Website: walmart
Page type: billing-address
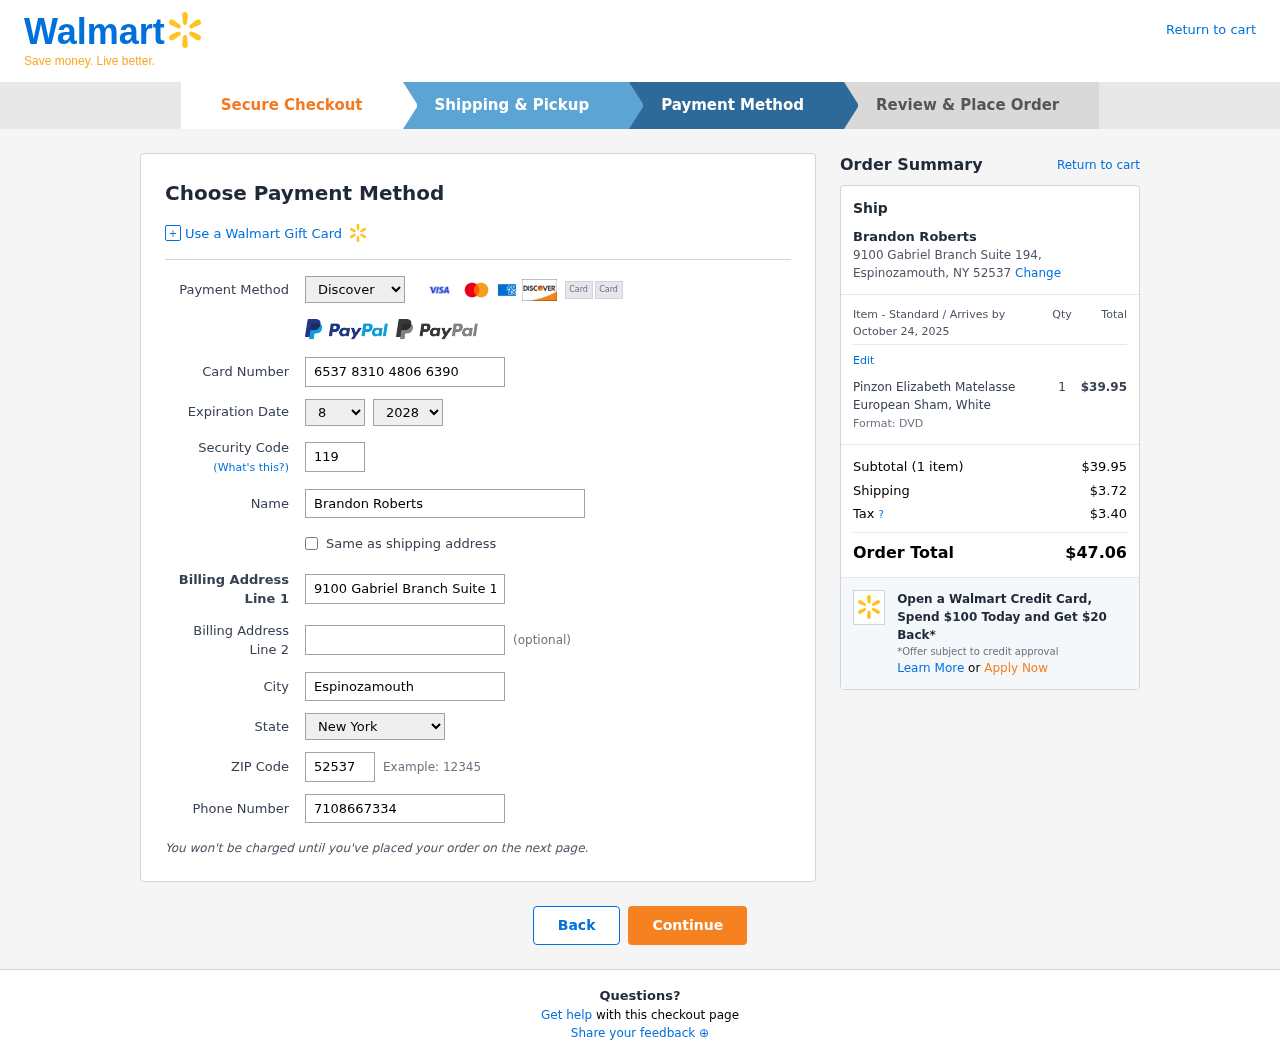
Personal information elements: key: PII_CARD_CVV
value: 119
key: PII_CARD_EXPIRY_MONTH
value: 08
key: PII_CARD_EXPIRY_YEAR
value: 28
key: PII_CARD_NUMBER
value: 6537 8310 4806 6390
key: PII_CARD_TYPE
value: Discover
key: PII_CITY
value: Espinozamouth
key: PII_CITY_STATE_ZIP
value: Espinozamouth, NY 52537
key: PII_FULLNAME
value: Brandon Roberts
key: PII_PHONE
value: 7108667334
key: PII_POSTCODE
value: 52537
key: PII_STATE
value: New York
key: PII_STREET
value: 9100 Gabriel Branch Suite 194
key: PII_FULLNAME2
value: Brandon Roberts
Product elements: key: PRODUCT1_NAME
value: Pinzon Elizabeth Matelasse European Sham, White
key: PRODUCT1_PRICE
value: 39.95
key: PRODUCT1_QUANTITY
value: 1
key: PRODUCT1_DESC
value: Format: DVD
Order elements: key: ORDER_DELIVERY_DATE
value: October 24, 2025
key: ORDER_NUM_ITEMS
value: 1
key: ORDER_SUBTOTAL
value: $39.95
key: ORDER_SHIPPING_COST
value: $3.72
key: ORDER_TAX
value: $3.40
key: ORDER_TOTAL
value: $47.06